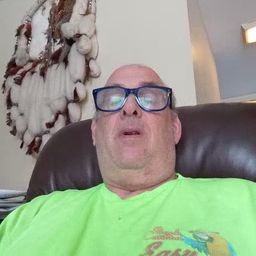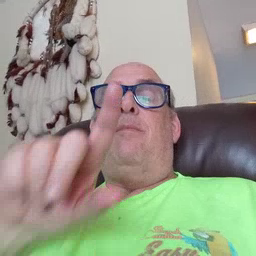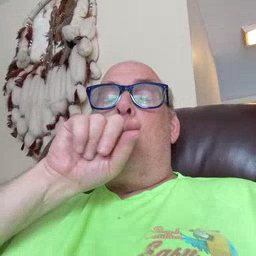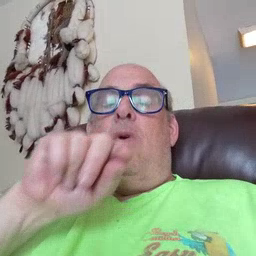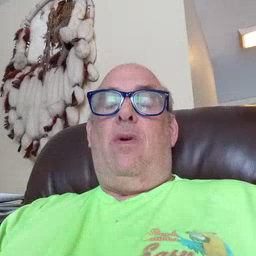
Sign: bird